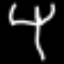
Label: fork